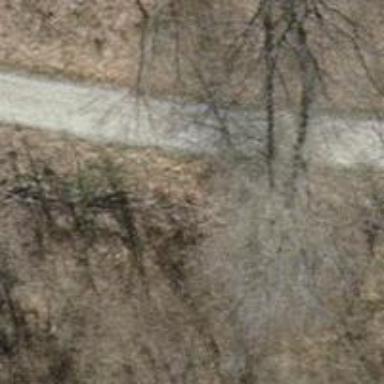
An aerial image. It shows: Gravel track with grade 3 tracktype.